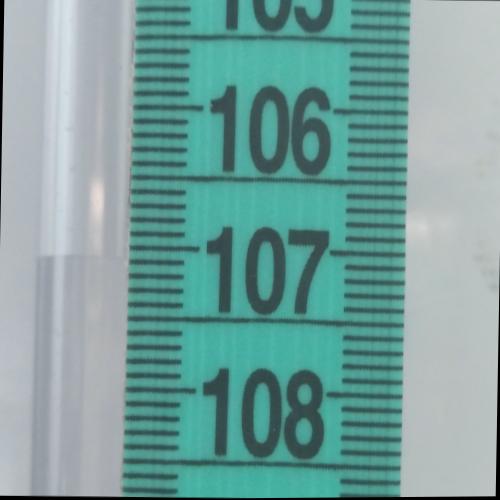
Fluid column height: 107.1 cm